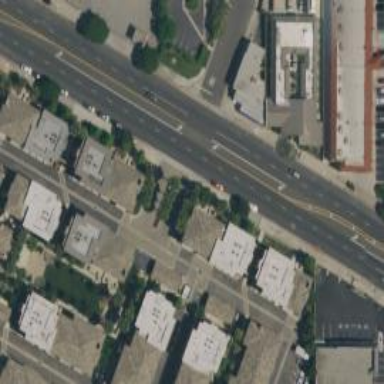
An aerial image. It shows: Residential road.